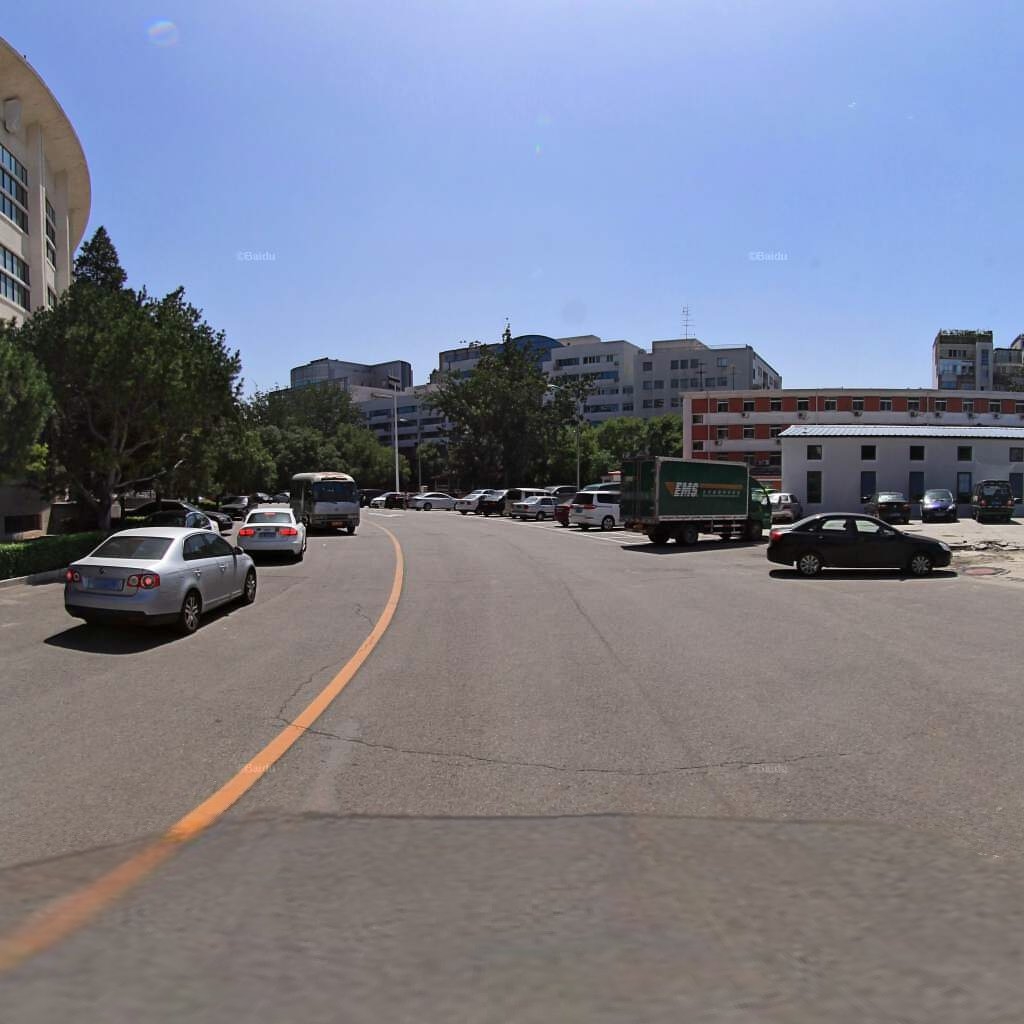
Region: Dongcheng
Road damage annotations: manhole cover, longitudinal crack, transverse crack, longitudinal crack, longitudinal crack